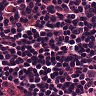
Metastatic tissue present: no